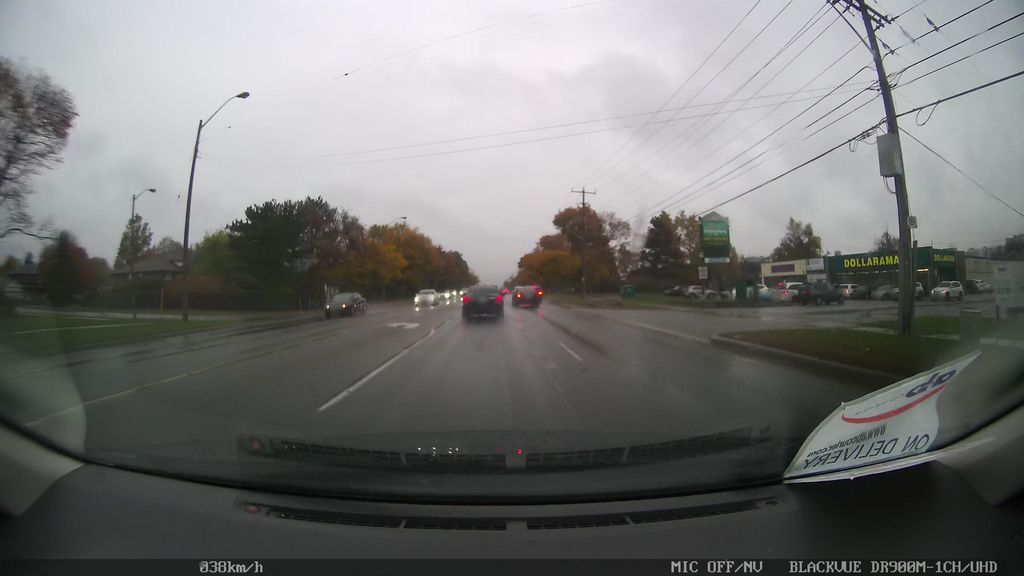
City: toronto